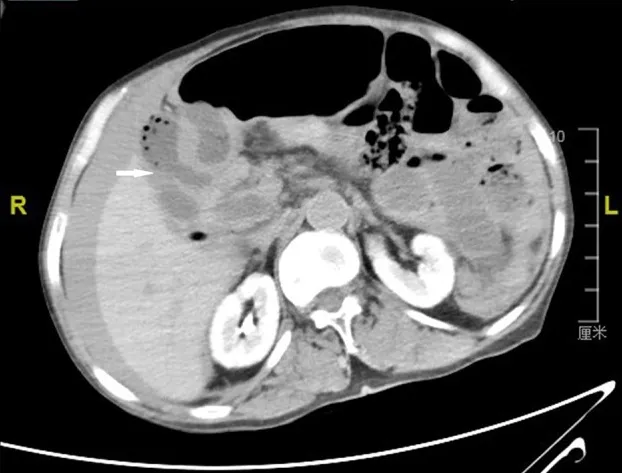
Computerized axial tomographic scan showing the original choledochojejunostomy (arrow).
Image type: radiology (ct)